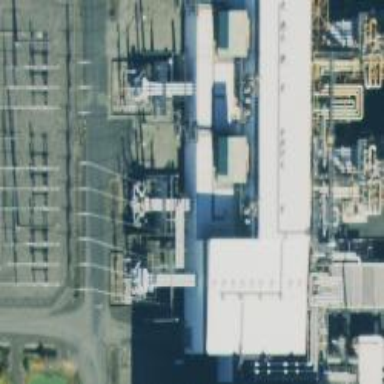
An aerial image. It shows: Gas turbine generator powered by gas.